Field crop: maize
Growth stage: 2
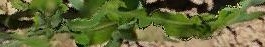
Species: maize